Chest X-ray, AP view. Patient: 61 years old, sex F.
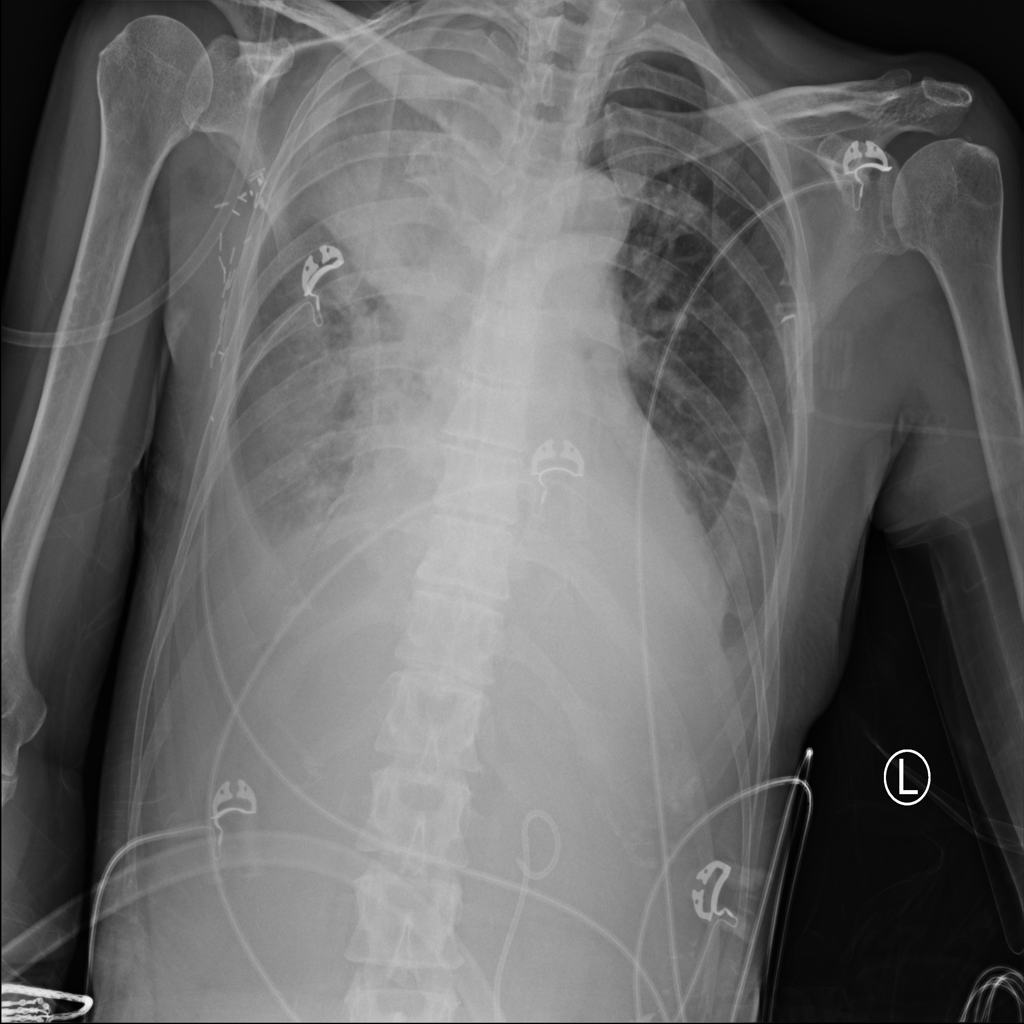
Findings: Consolidation, Effusion, Infiltration